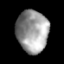
Tissue: lung
Cell type: T cells
Senescence score: 0.2276
Nuclear area (px): 1319
Mean DAPI intensity: 153.462